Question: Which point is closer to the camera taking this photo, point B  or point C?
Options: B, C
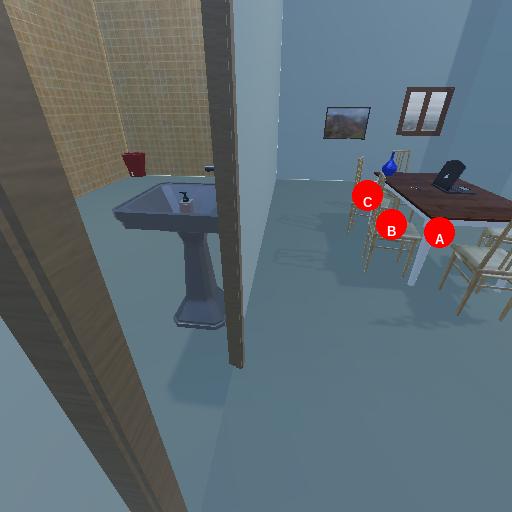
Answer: B